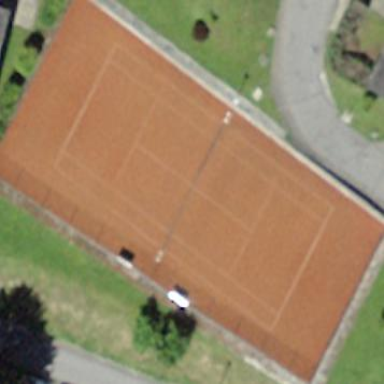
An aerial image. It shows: Tennis court in leisure pitch.